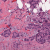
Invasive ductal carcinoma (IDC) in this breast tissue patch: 1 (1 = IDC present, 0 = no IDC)